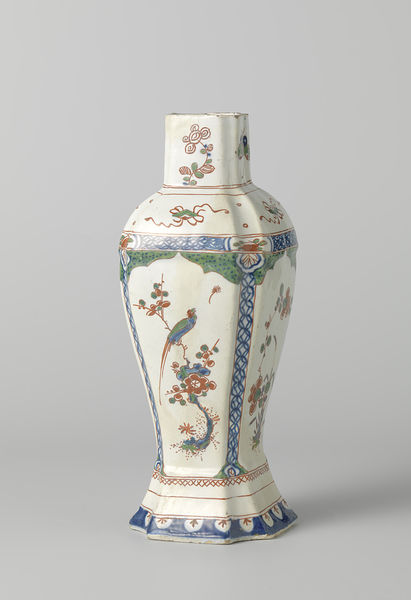
Titel: Vaas, veelkleurig beschilderd met bloemen en vogels
Künstler: De Grieksche A
Standort: Amsterdam
Institution: Rijksmuseum
Schlagwörter: vase